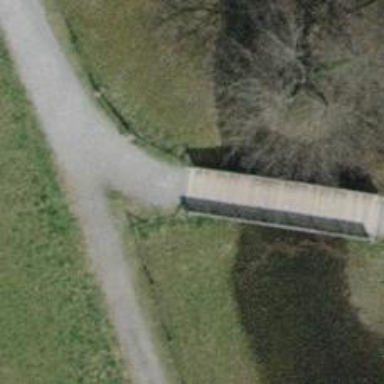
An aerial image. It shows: Footway on bridge.